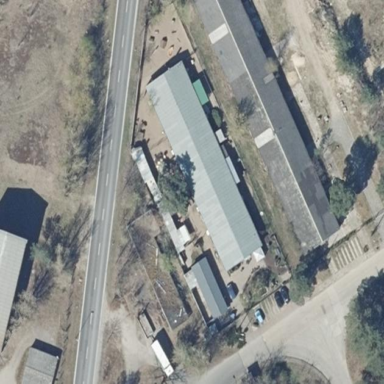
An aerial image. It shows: Historic building serving as animal shelter.